Question: I am trying to bring back a string based on an IF statement but it is extremely slow.
It has something to do with the first subquery but I am unsure of how to rearrange this as to bring back the same results but faster.
Here is my SQL:
'''
SELECT IF
(
(
SELECT COUNT(*)
FROM
(
SELECT DISTINCT enquiryId, type
FROM parts_enquiries, parts_service_types AS pst
WHERE parts_enquiries.serviceTypeId = pst.id
) AS parts
WHERE parts.enquiryId = enquiries.id
) > 1, 'Mixed',
(
SELECT DISTINCT type
FROM parts_enquiries, parts_service_types AS pst
WHERE parts_enquiries.serviceTypeId = pst.id AND enquiryId = enquiries.id
)
) AS partTypes
FROM enquiries,
entities
WHERE enquiries.entityId = entities.id
'''
How can I make it faster?
---
I have modified my original query below, but I am getting the error that subquery returns more than one row:
'''
SELECT
(SELECT
CASE WHEN COUNT(DISTINCT type) > 1 THEN 'Mixed' ELSE 'type' END AS type
FROM parts_enquiries
INNER JOIN parts_service_types AS pst ON parts_enquiries.serviceTypeId = pst.id
INNER JOIN enquiries ON parts_enquiries.enquiryId = enquiries.id
INNER JOIN entities ON enquiries.entityId = entities.id
GROUP BY enquiryId) AS partTypes
FROM enquiries,
entities
WHERE enquiries.entityId = entities.id
'''
---

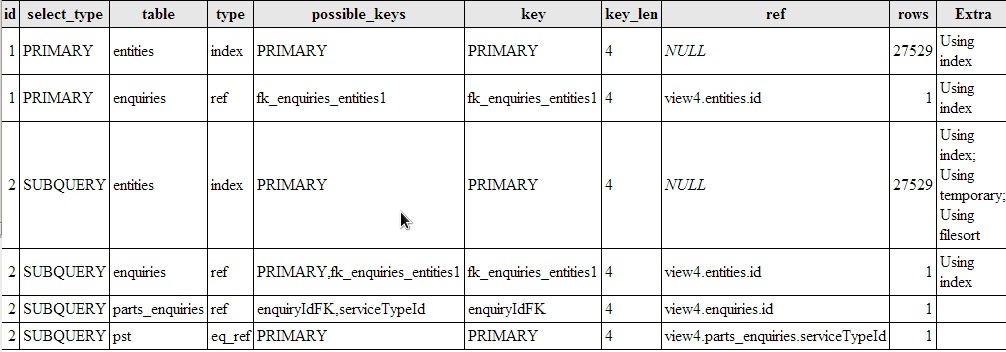
Answer: Please have a look if this query yields the same results:
'''
SELECT
enquiryId,
CASE WHEN COUNT(DISTINCT type) > 1 THEN 'Mixed' ELSE 'type' END AS type
FROM parts_enquiries
INNER JOIN parts_service_types AS pst ON parts_enquiries.serviceTypeId = pst.id
INNER JOIN enquiries ON parts_enquiries.enquiryId = enquiries.id
INNER JOIN entities ON enquiries.entityId = entities.id
GROUP BY enquiryId
'''
But N.B.'s comment is still valid. To see if and index is used and other information we need to see the 'EXPLAIN' and the table definitions.